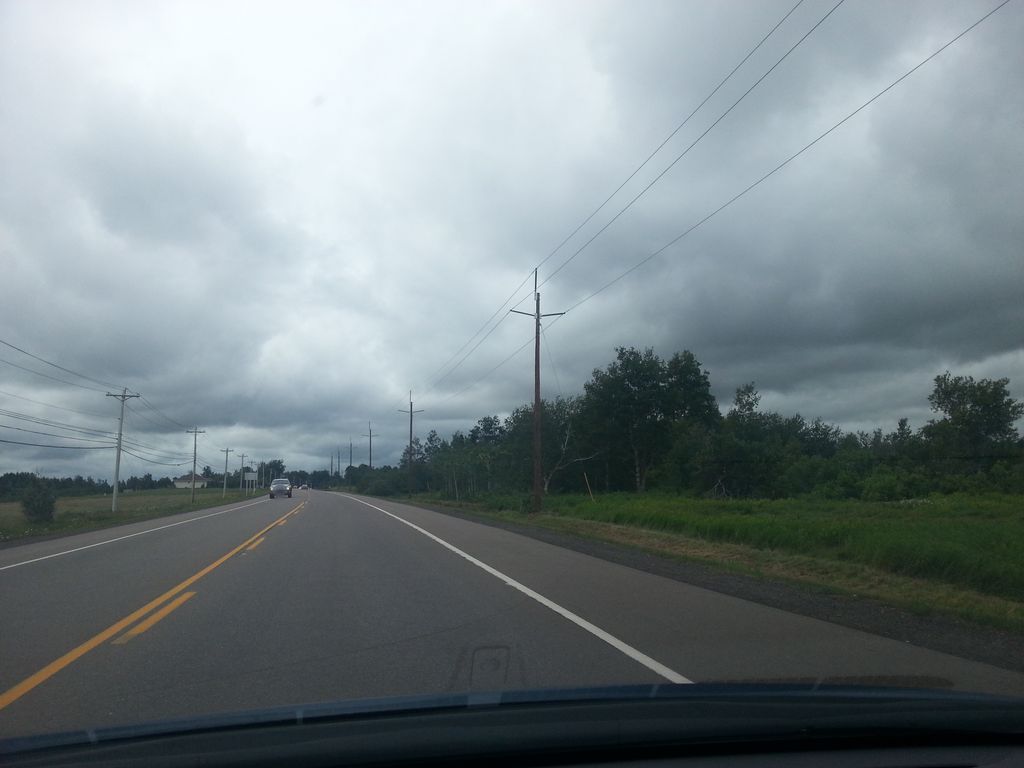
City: charlottetown